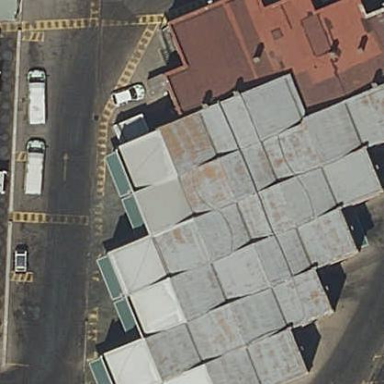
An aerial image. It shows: Industrial building.